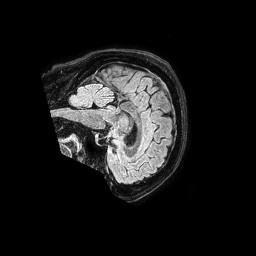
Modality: FLAIR
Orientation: sagittal
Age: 50
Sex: female
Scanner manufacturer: philips
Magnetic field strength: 1.5 T
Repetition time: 4.8 s
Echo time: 0.3 s